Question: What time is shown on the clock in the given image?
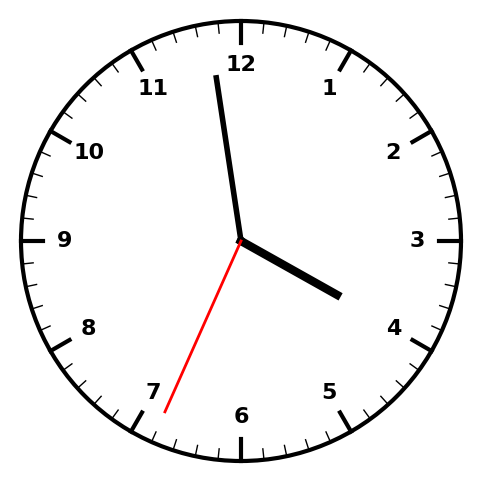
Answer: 03:58:34